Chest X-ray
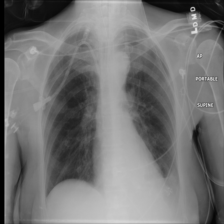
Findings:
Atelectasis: negative
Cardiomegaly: negative
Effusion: positive
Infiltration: negative
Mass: negative
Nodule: negative
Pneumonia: negative
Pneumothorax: negative
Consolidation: positive
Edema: negative
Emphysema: negative
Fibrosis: negative
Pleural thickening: negative
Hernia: negative